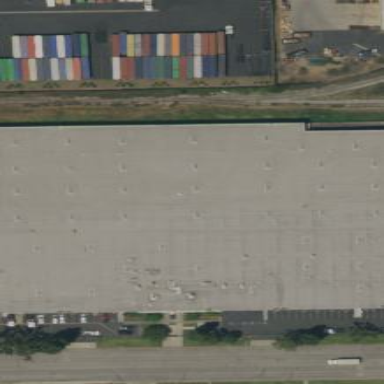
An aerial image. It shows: Warehouse building.